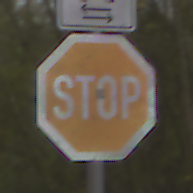
Verkehrszeichen: Stop
Zusatzzeichen oben: RichtungsangabeDurchPfeile9
Umgebung: Outdoor, Urban
Tageszeit: MorningAfternoon
Wetter: PartlyCloudy
Licht: Natural
Jahreszeit: NotSpecified
Kontrast: LowContrast